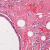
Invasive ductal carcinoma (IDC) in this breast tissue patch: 0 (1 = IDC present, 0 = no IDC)